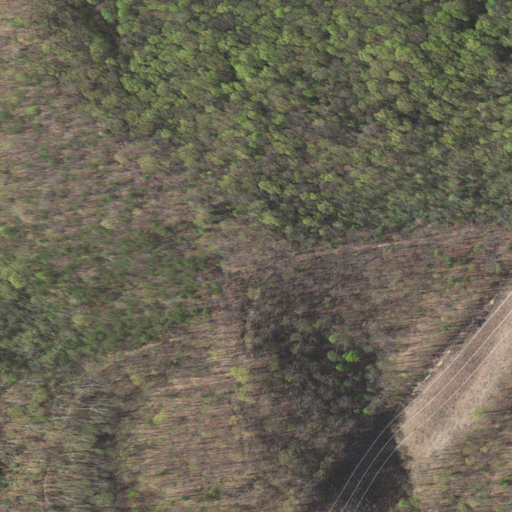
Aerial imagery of mountain in Virginia named Little Brushy Mountain containing deciduous forest, evergreen forest, pasture, and open development